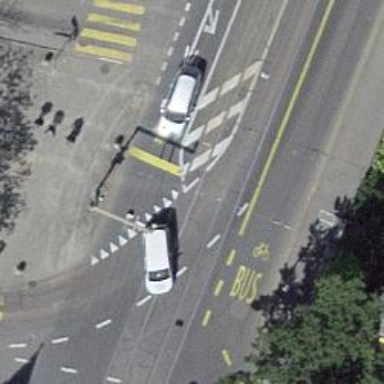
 and trolley wires above. The right lane also serves as cycleway sharing busway."